Question: What is the value of this measurement?
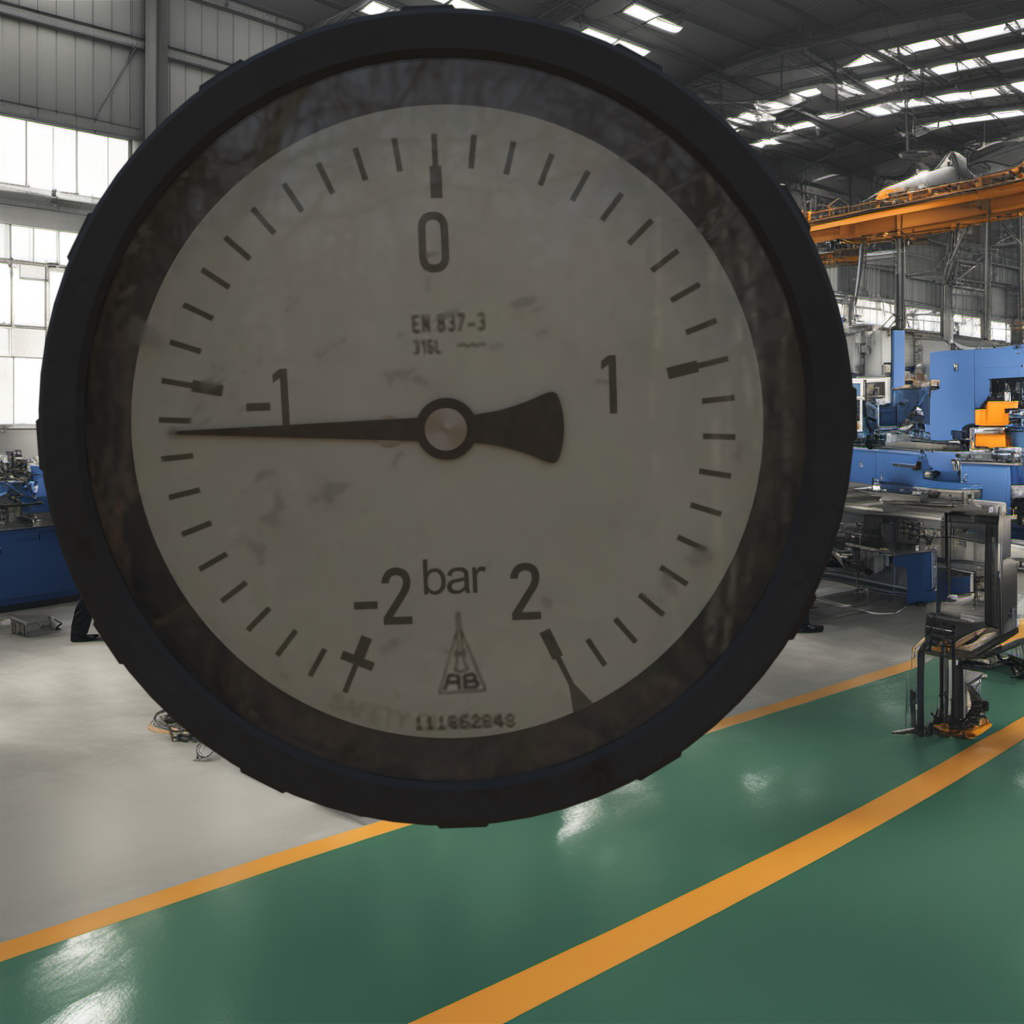
Answer: The result is -1.19
Question: What is the value range of this measurement?
Answer: The range is from -2 to 2
Question: What is the minimum and maximum value of the measurement shown in the image?
Answer: The minimum value is -2 and the maximum value is 2